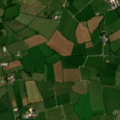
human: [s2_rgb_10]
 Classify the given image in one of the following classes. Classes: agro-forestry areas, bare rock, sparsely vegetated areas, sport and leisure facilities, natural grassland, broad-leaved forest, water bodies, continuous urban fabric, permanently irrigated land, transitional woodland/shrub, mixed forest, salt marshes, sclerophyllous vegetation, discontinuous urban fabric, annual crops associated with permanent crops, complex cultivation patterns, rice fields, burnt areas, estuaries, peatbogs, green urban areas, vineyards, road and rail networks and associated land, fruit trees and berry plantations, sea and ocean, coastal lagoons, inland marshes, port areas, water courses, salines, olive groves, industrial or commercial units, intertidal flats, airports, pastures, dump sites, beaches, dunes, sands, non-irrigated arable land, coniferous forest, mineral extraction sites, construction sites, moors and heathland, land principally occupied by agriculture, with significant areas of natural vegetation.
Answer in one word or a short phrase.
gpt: pastures